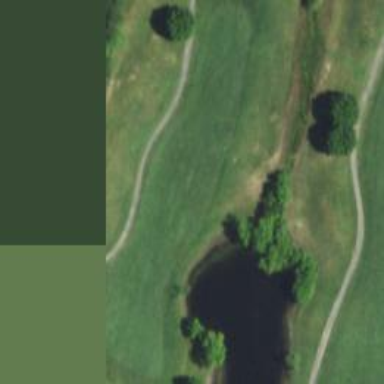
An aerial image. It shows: Golf hole.